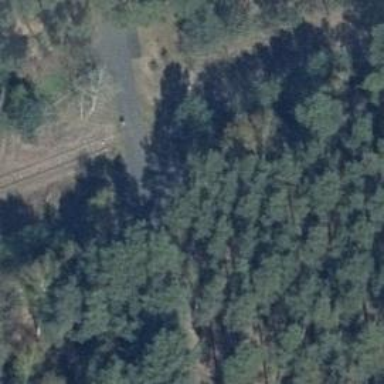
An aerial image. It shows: Railway crossing.